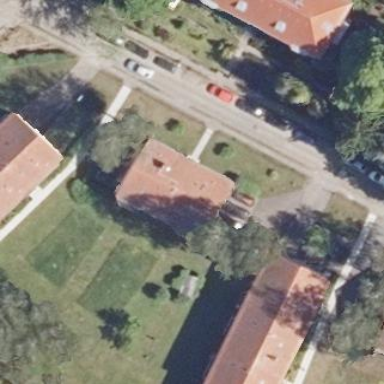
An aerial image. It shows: Image showing building with apartments.